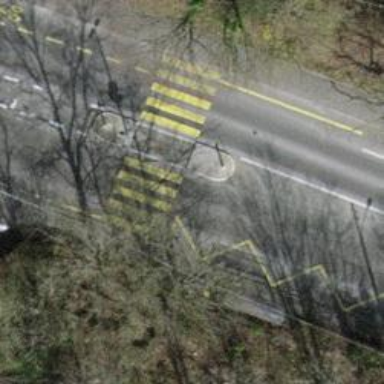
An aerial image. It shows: Uncontrolled road crossing with pedestrian island.